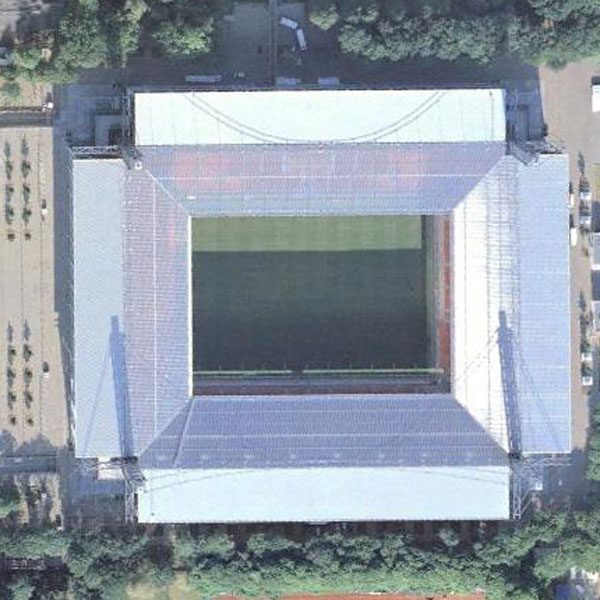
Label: footballField